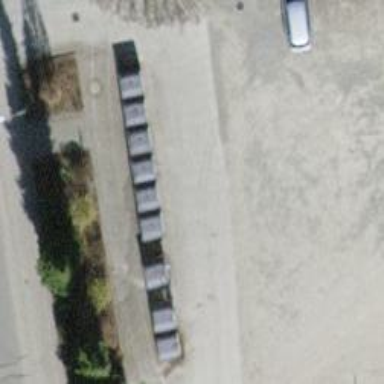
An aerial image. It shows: Recycling container for recycling.